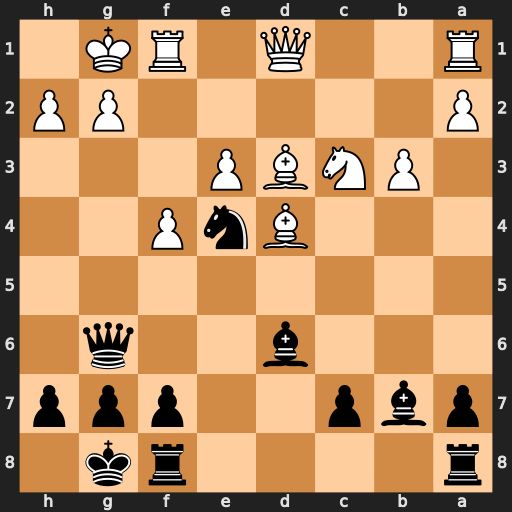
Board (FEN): r4rk1/pbp2ppp/3b2q1/8/3BnP2/1PNBP3/P5PP/R2Q1RK1
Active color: b
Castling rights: -
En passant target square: -
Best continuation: Nxc3 Bxg6 Nxd1